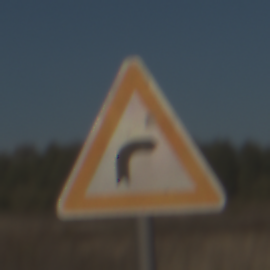
Verkehrszeichen: KurveRechts
Umgebung: Outdoor, Nature
Tageszeit: MorningAfternoon
Wetter: Clear
Licht: Natural
Jahreszeit: Autumn
Kontrast: HighContrast